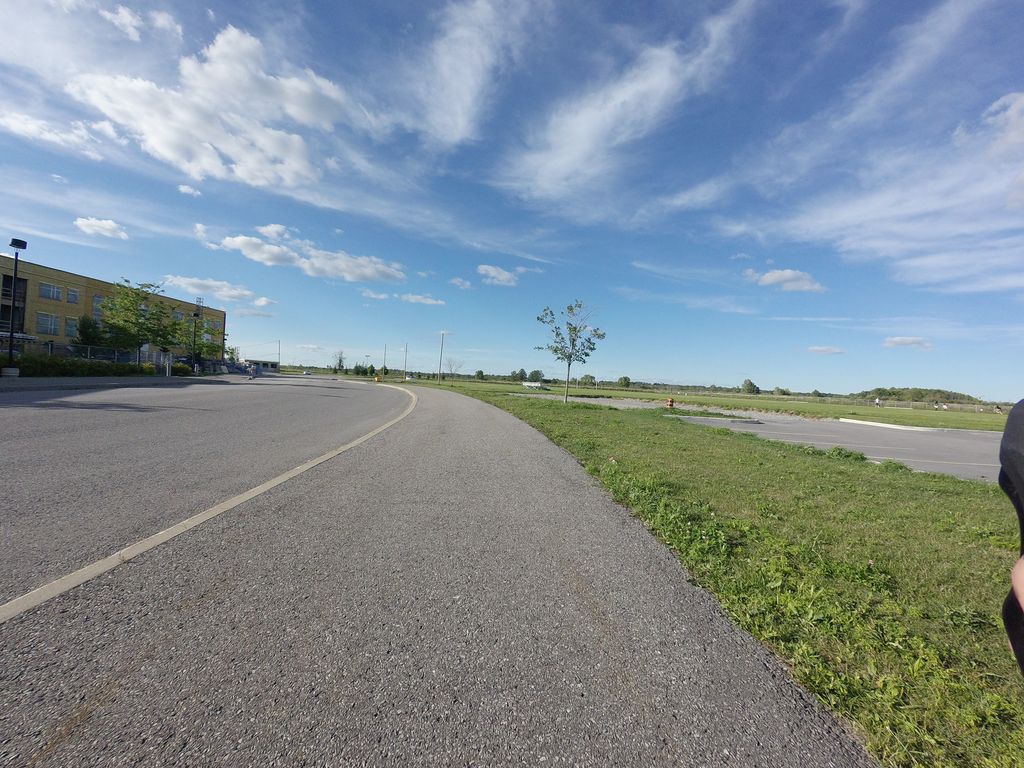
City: ottawa-gatineau